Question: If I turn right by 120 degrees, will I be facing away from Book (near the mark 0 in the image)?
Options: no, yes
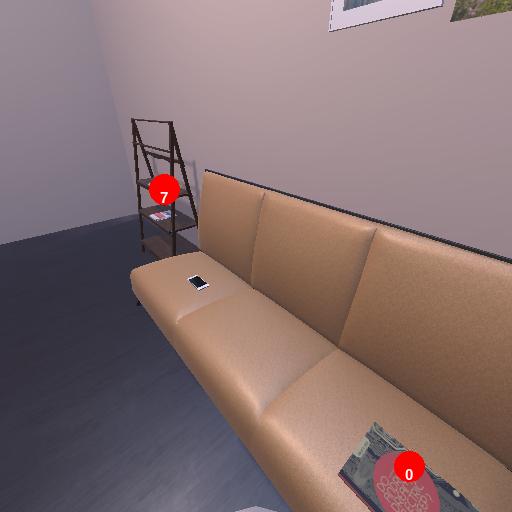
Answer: no